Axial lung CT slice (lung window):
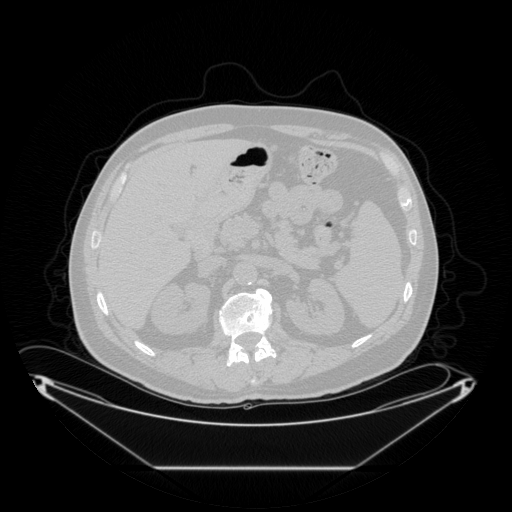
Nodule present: no